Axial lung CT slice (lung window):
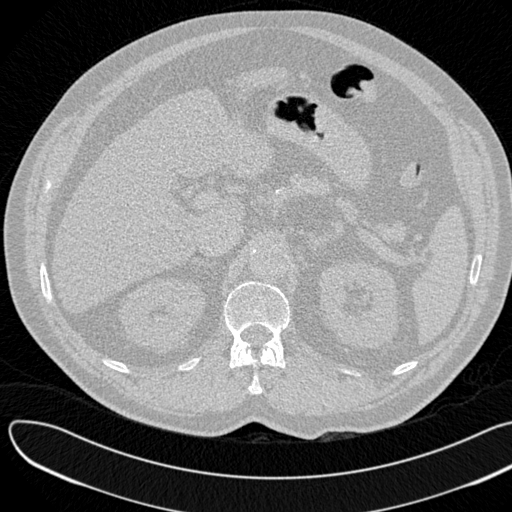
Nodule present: no